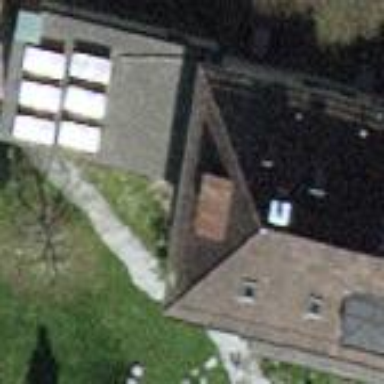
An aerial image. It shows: Building with tiled roof.